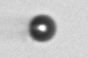
Label: bead